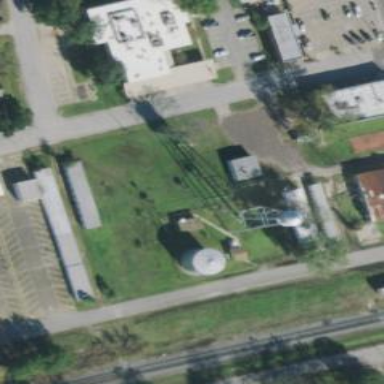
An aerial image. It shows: Water tower that is man-made.